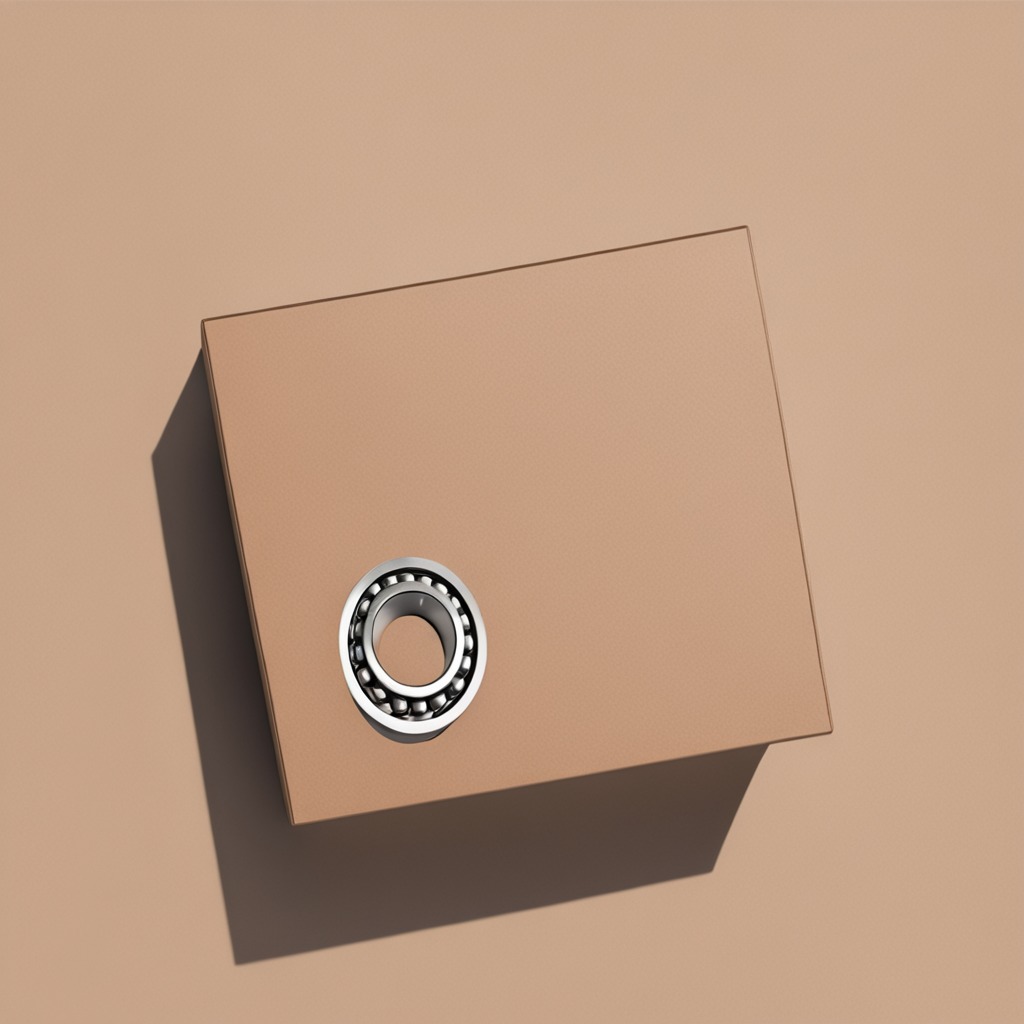
A metal ball bearing is lying on the cardboard box surface in an outdoor workshop during daytime bright natural light soft shadows slightly creased but